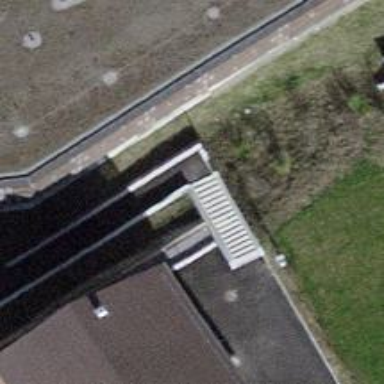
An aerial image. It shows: Set of steps on the road.